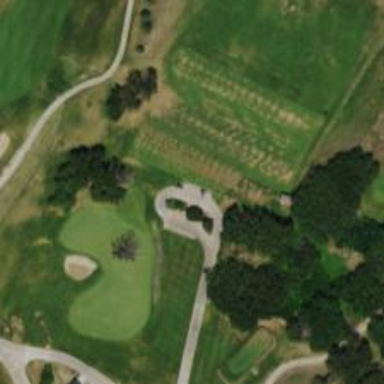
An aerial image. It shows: Path for both road and golf.